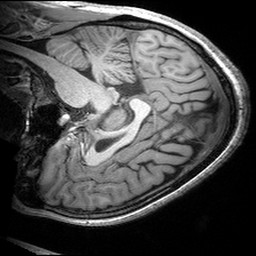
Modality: T1w
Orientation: sagittal
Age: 25
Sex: male
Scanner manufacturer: siemens
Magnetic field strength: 3 T
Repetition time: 2.53 s
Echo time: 0.00299 s